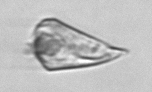
Label: Licmophora